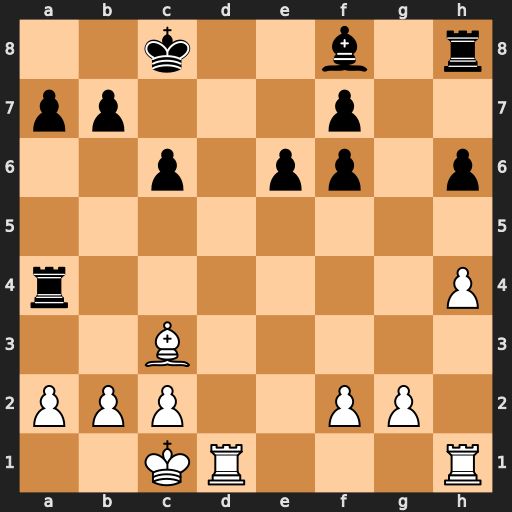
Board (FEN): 2k2b1r/pp3p2/2p1pp1p/8/r6P/2B5/PPP2PP1/2KR3R
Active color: w
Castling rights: -
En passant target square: -
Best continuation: Bxf6 Rg8 Rd8+